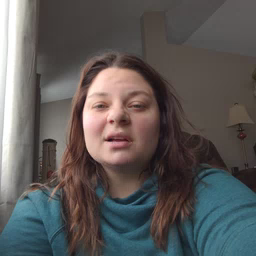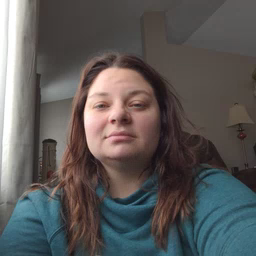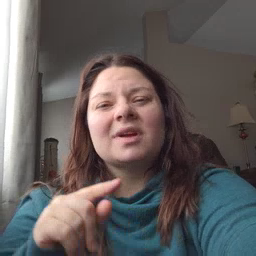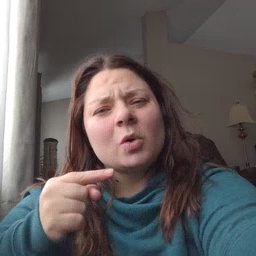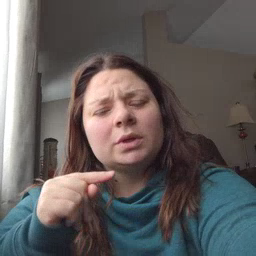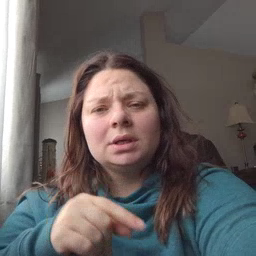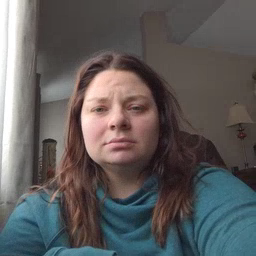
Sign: owie